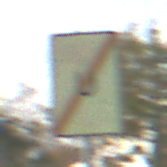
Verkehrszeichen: EndeUmleitung
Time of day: MorningAfternoon
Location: Outdoor (Suburban)
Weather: PartlyCloudy
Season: NotSpecified
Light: Natural